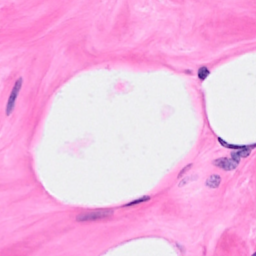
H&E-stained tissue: Breast